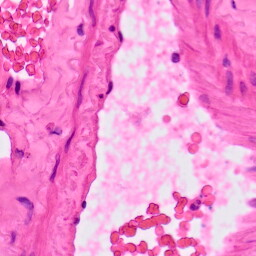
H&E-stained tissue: Lung